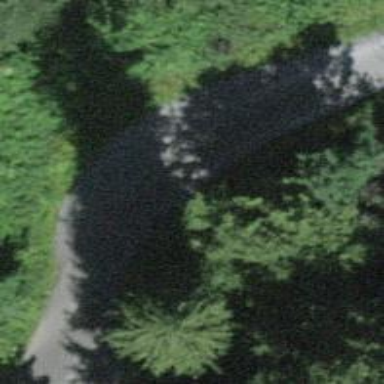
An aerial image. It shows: Paved tertiary road.